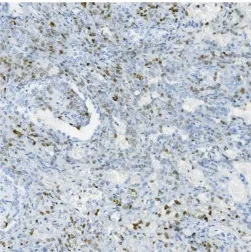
Immunohistochemical results. , while progesterone-receptor (PR) exhibited a negative result in cuboidal surface cells but a positive result in round stromal cells.
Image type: pathology (immunostaining)